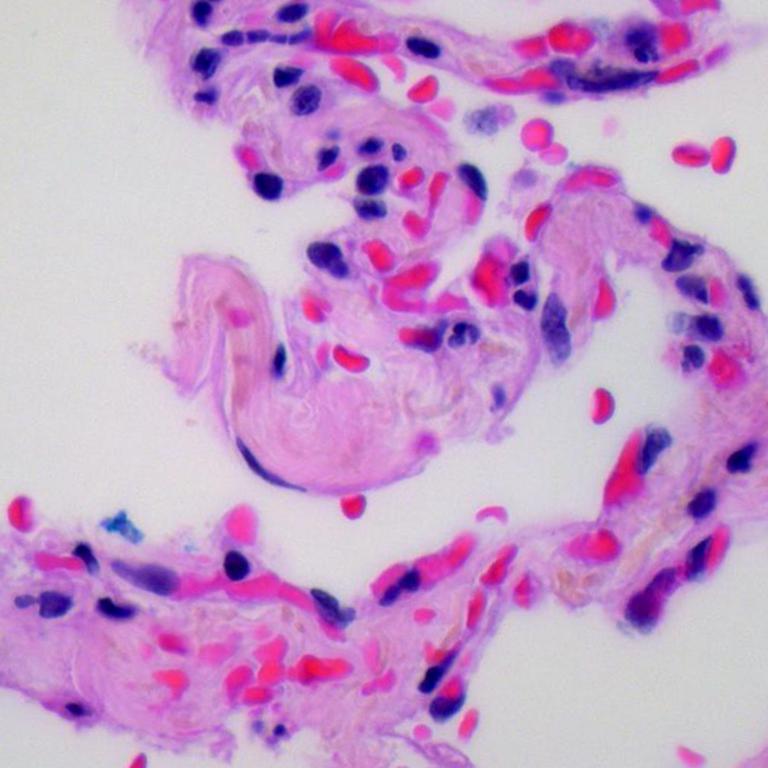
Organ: lung
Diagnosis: benign